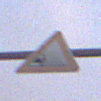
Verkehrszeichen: SplittSchotter
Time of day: SunriseSunset
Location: Outdoor (Beach)
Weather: Overcast
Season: NotSpecified
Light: Natural